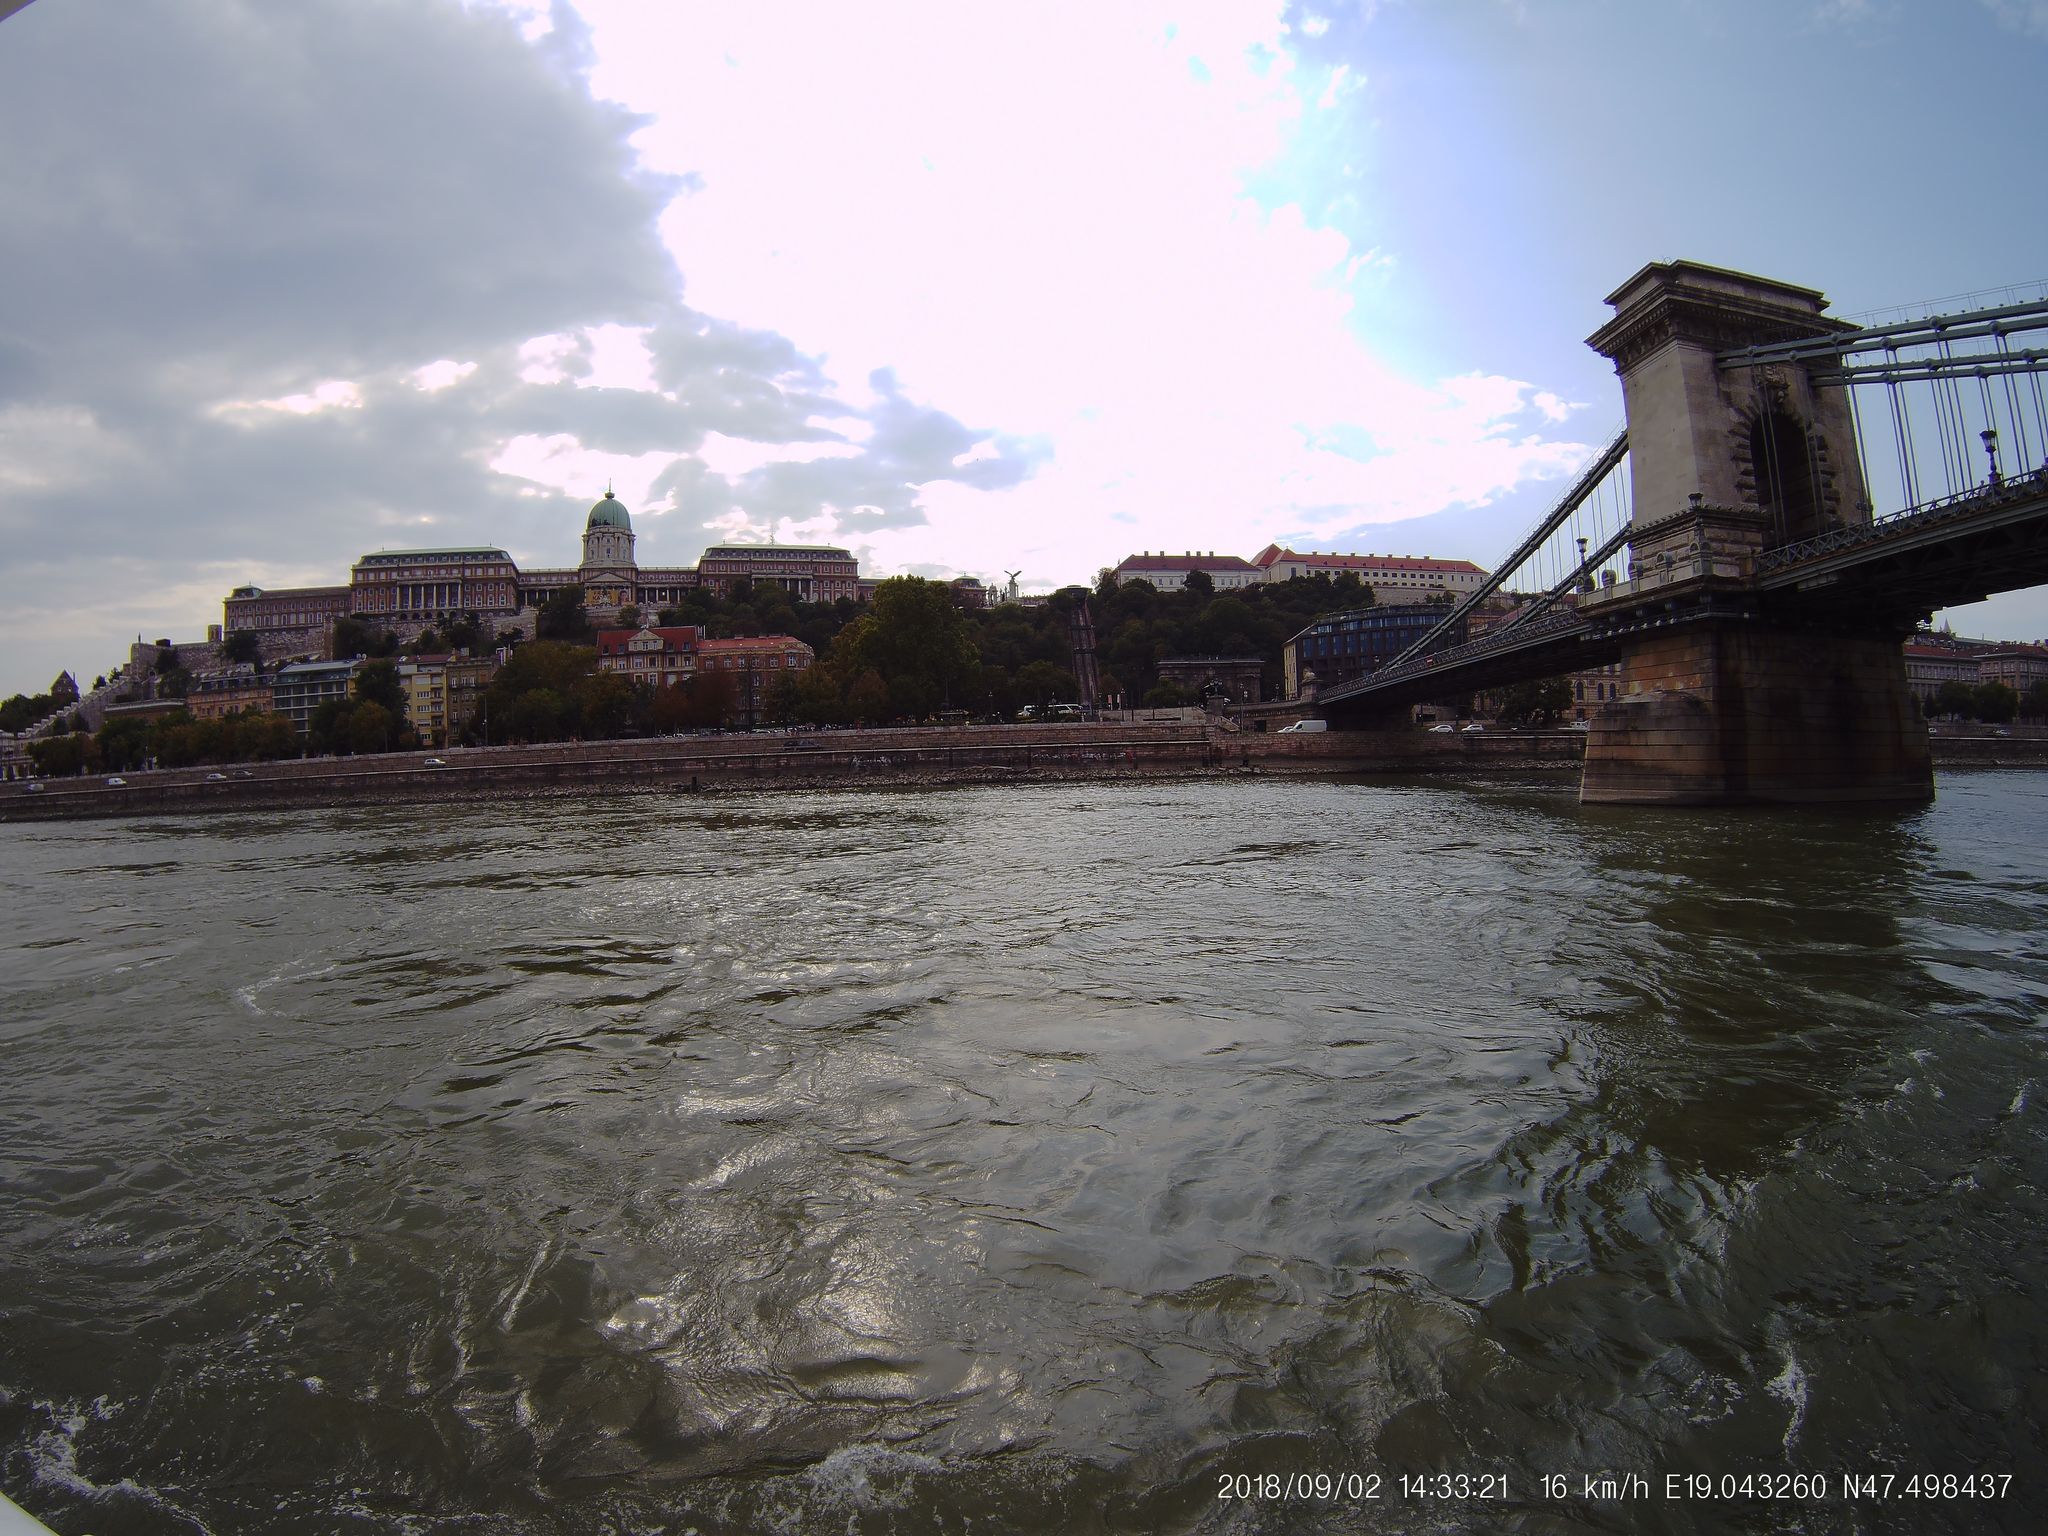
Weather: snowy
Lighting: day
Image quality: good
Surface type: walking surface
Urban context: urban centre
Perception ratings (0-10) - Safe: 1.18, Lively: 2.11, Beautiful: 5.27, Boring: 4.4, Depressing: 0.86, Wealthy: 6.7